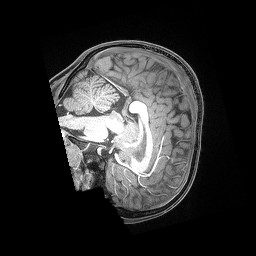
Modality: T1w
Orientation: sagittal
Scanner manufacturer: siemens
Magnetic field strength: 3 T
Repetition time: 2.53 s
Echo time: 0.00169 s